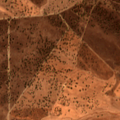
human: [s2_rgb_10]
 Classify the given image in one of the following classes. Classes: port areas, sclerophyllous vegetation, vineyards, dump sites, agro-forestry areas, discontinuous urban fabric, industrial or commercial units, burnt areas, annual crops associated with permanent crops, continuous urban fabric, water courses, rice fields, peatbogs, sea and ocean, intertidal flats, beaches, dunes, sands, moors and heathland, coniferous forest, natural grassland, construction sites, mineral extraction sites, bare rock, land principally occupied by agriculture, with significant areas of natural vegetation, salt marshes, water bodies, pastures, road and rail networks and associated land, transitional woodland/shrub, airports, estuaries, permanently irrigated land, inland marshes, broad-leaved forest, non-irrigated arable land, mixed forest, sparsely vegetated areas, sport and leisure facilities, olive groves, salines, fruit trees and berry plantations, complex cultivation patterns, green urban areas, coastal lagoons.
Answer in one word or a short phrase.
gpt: pastures, agro-forestry areas